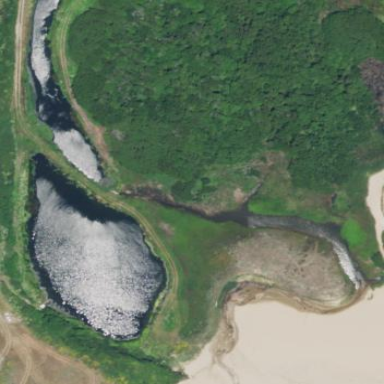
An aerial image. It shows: Marshy wetland area.